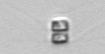
Label: Chaetoceros